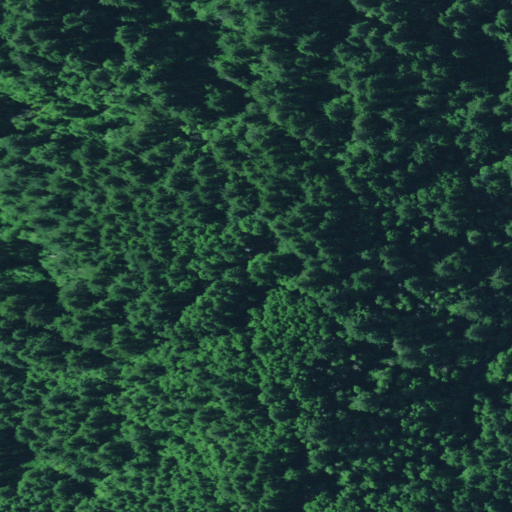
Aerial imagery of mountain in Oregon named Baldy Butte containing evergreen forest, open development, and mixed forest